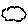
Label: cloud